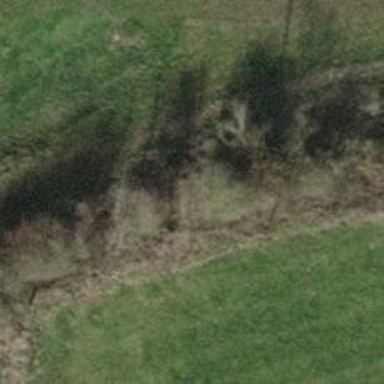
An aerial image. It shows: Hedge acting as barrier.